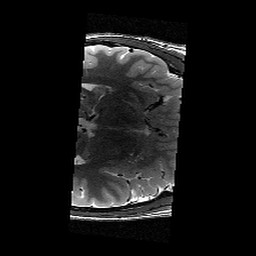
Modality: T2w
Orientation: axial
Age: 13
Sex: male
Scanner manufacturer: siemens
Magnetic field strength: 3 T
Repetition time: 9.23 s
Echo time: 0.067 s